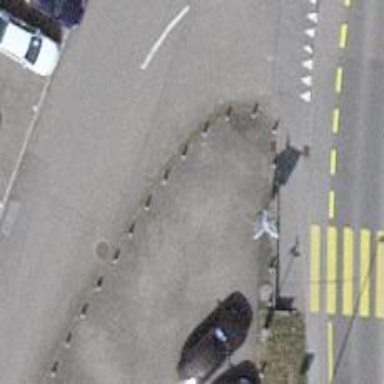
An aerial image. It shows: Bollard barrier.